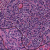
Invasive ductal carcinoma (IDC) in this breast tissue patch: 1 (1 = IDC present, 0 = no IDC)